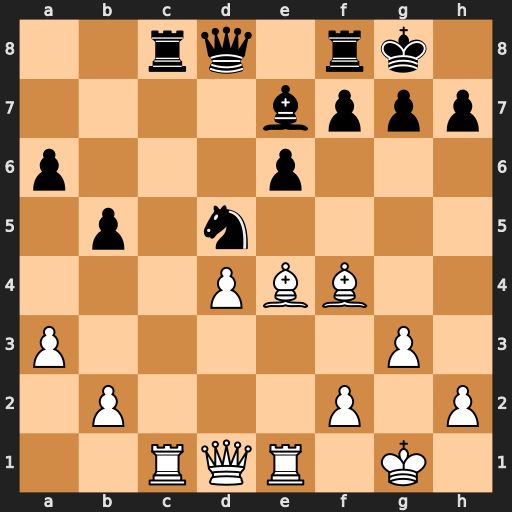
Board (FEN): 2rq1rk1/4bppp/p3p3/1p1n4/3PBB2/P5P1/1P3P1P/2RQR1K1
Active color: w
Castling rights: -
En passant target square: -
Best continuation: Rxc8 Qxc8 Bxd5